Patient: sex M, age 32
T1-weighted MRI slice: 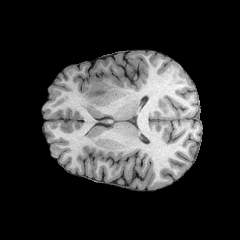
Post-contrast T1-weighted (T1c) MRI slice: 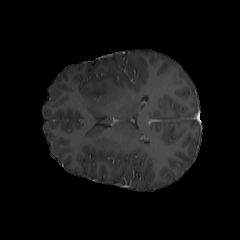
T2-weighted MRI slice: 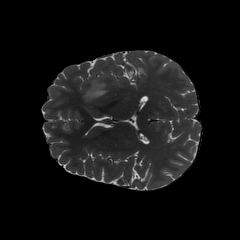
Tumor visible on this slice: yes
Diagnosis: Astrocytoma, IDH-mutant
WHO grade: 2